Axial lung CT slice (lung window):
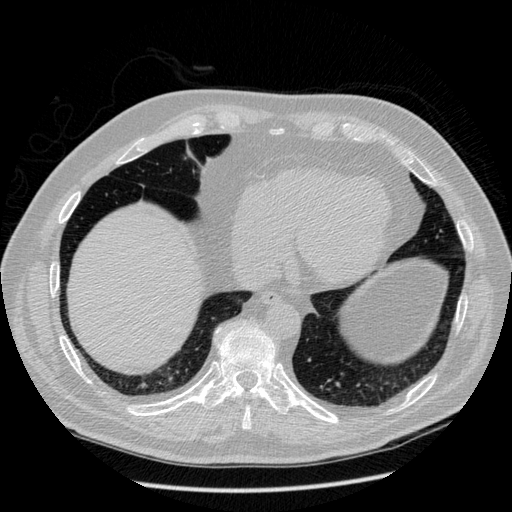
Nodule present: no